Field crop: tomato
Growth stage: 1
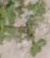
Species: portulaca